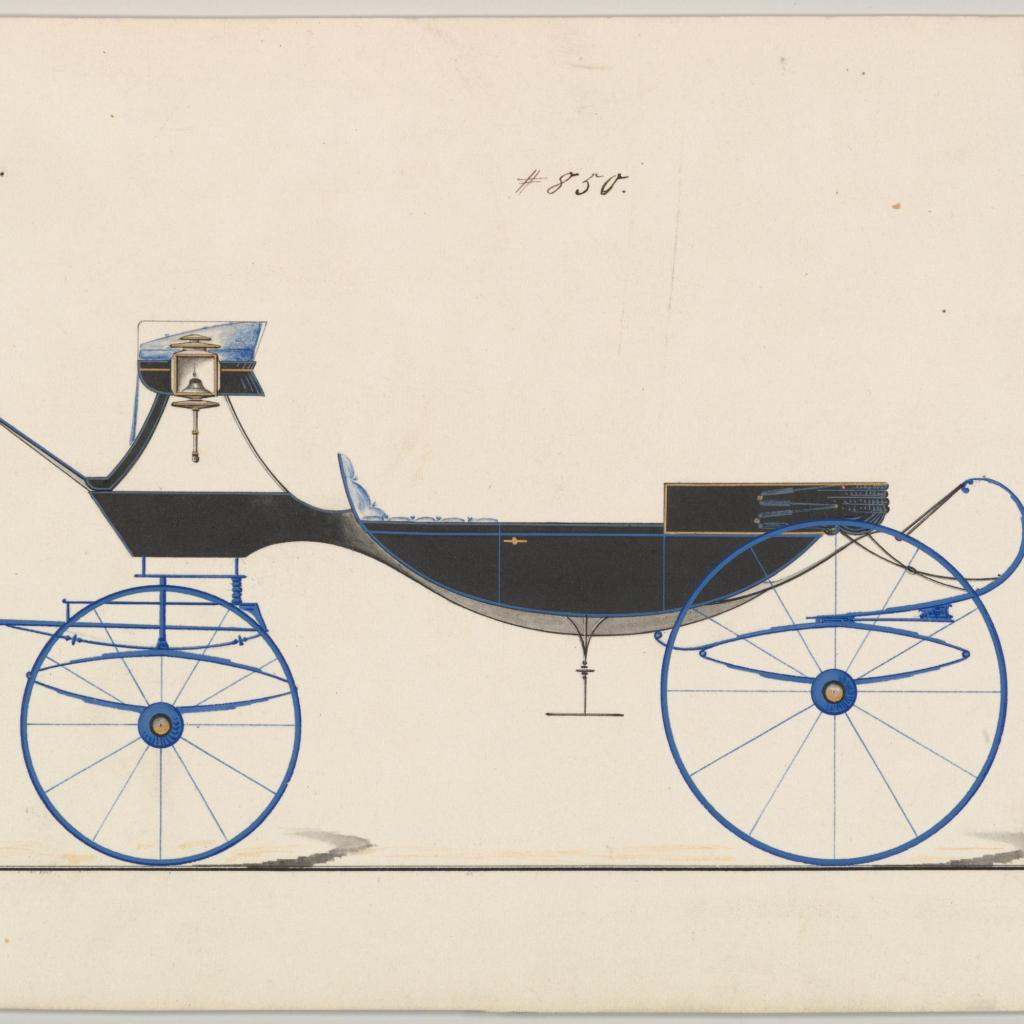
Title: Design for Vis-à-vis/ Caleche, no. 850
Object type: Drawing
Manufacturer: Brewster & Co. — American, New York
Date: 1850–70
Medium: Graphite, pen and black ink, watercolor and gouache
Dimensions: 5 13/16 x 9 1/8 in. (14.8 x 23.2 cm)
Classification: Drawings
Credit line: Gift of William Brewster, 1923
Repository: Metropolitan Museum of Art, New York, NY